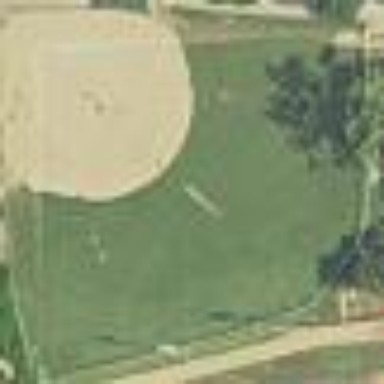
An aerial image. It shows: Baseball pitch for leisure land activities.